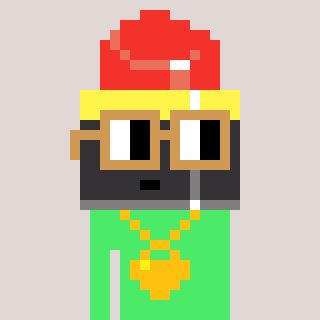
a pixel art character with square brown glasses, a lipstick-shaped head and a teal-colored body on a warm background